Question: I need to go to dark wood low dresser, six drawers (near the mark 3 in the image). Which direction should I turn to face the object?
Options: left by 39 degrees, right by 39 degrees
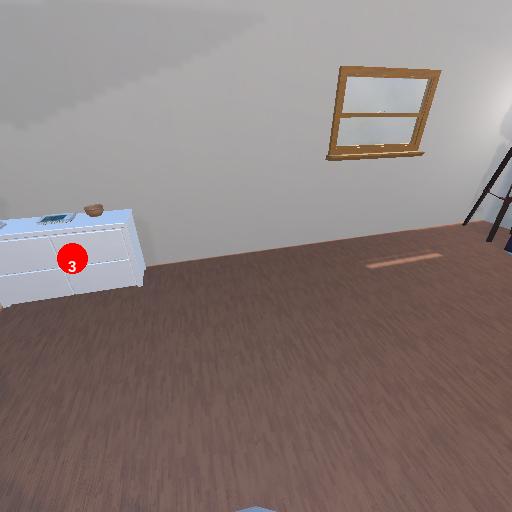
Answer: left by 39 degrees